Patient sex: M
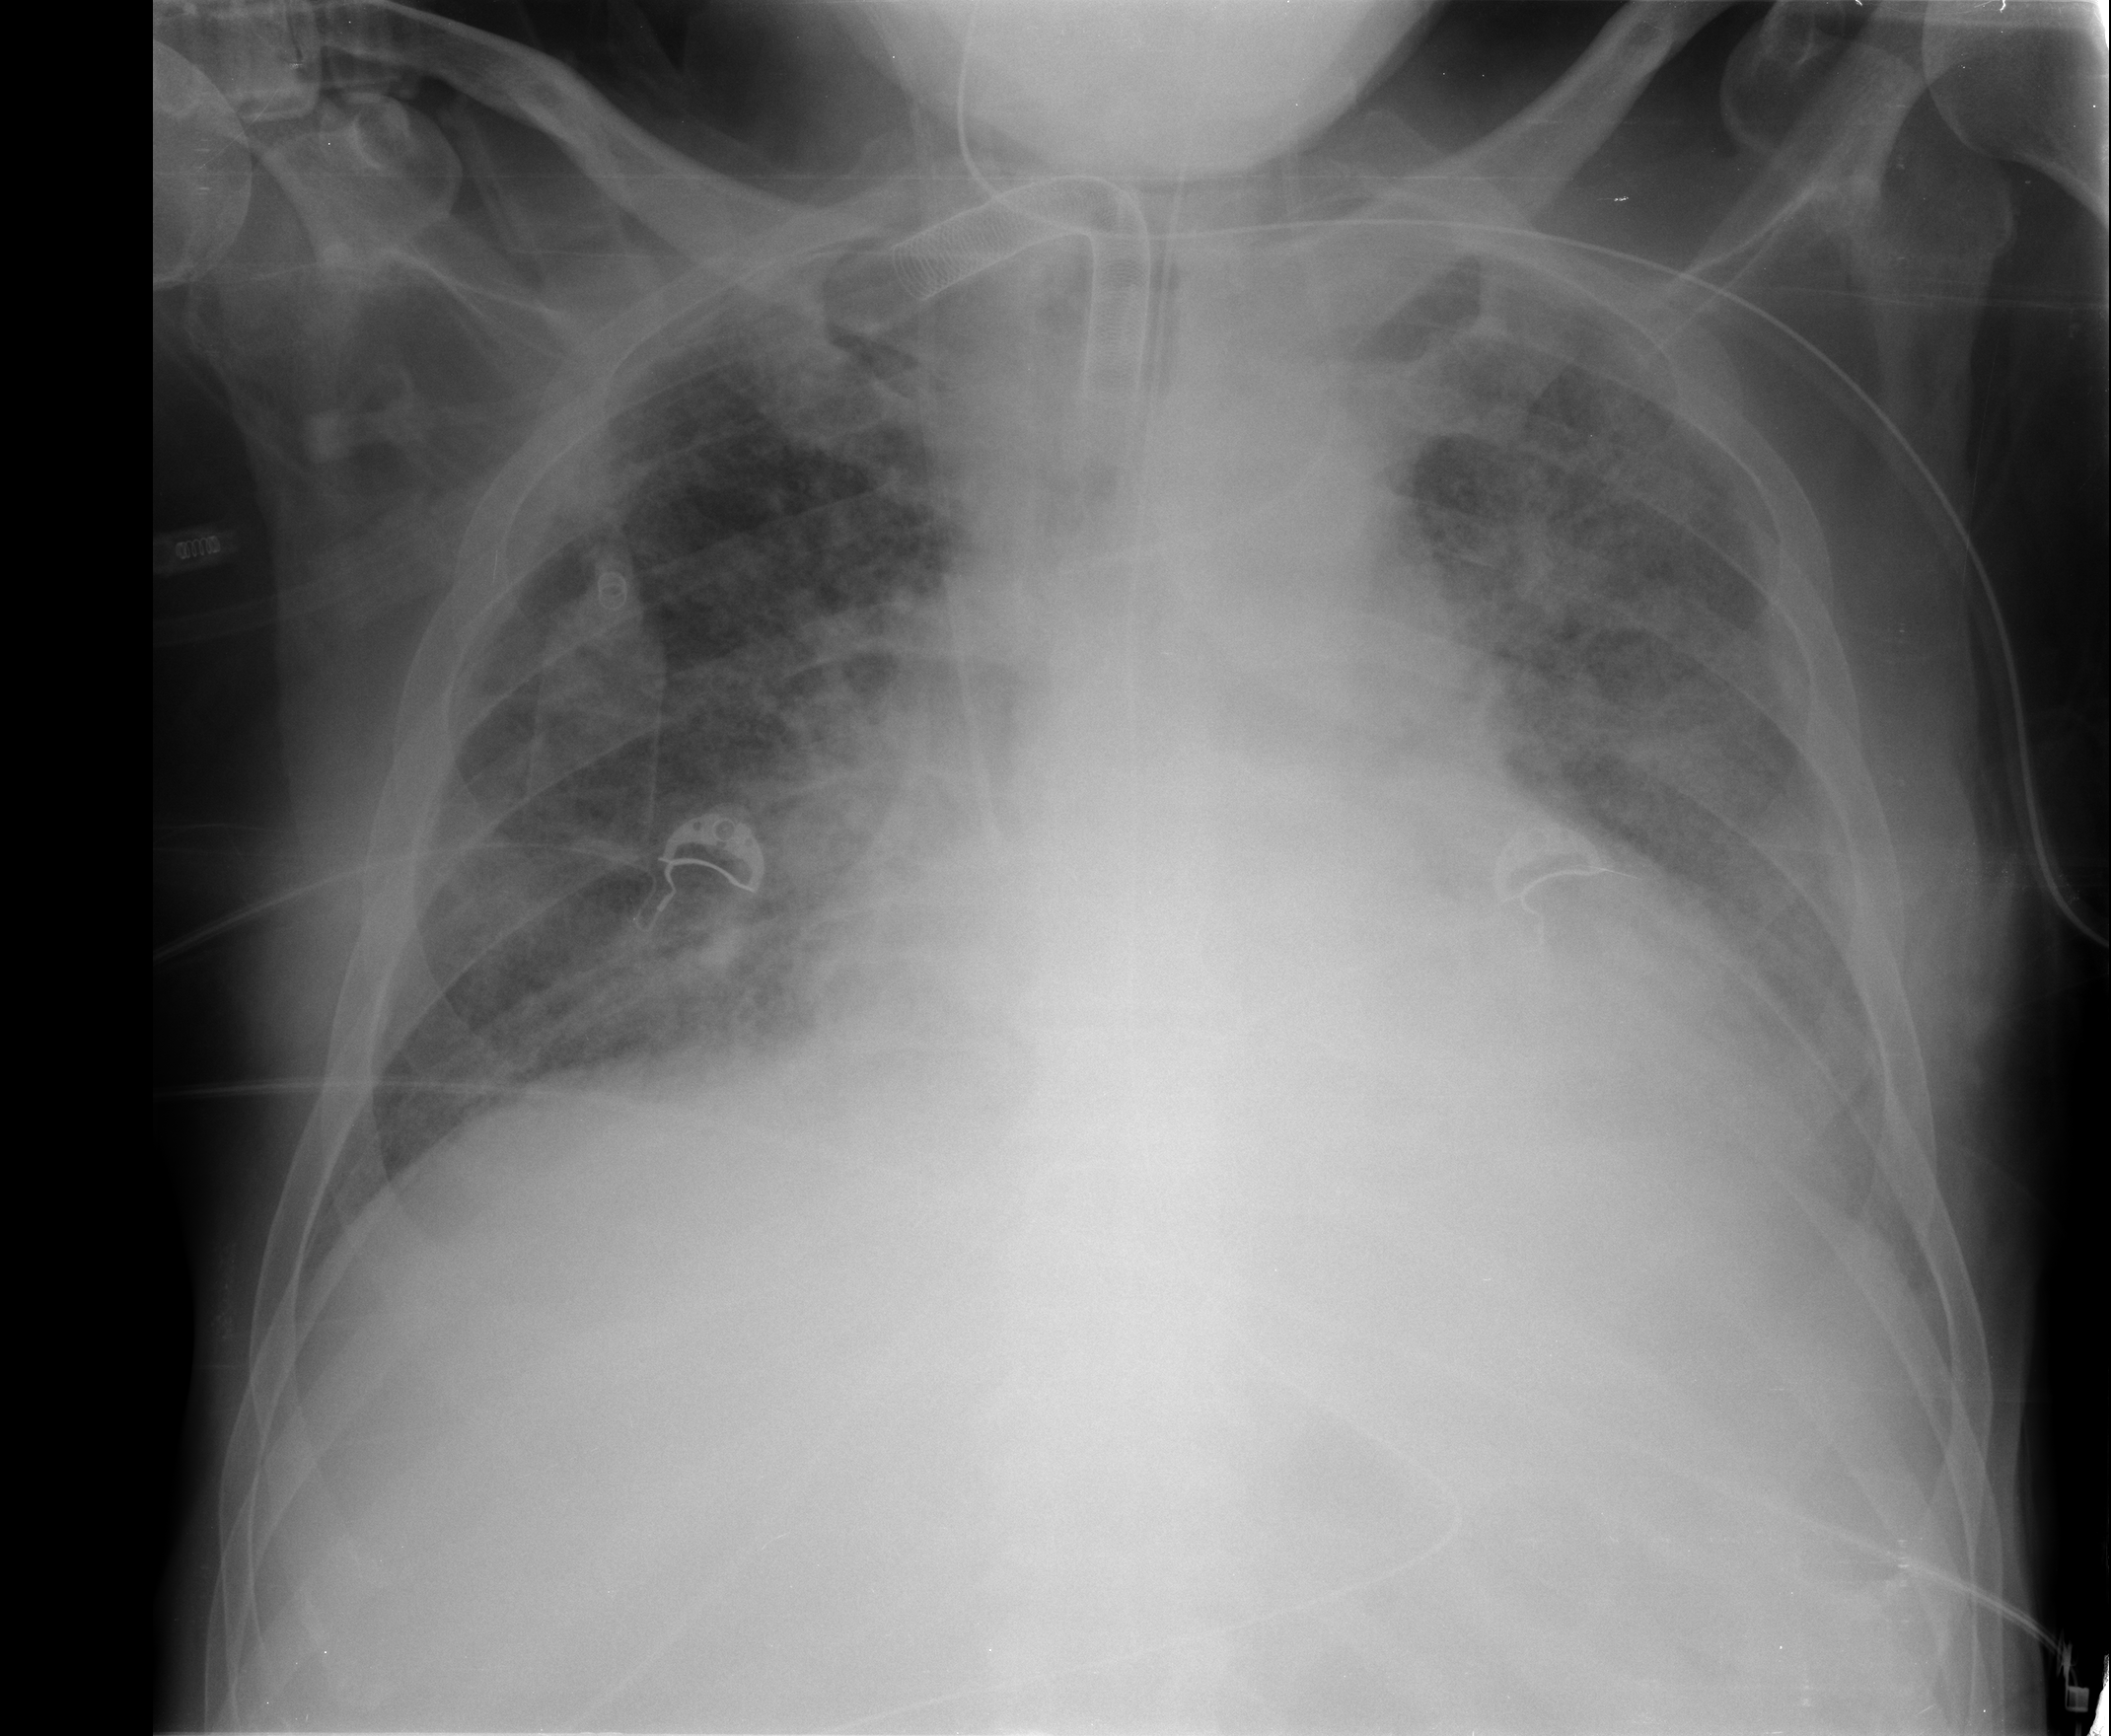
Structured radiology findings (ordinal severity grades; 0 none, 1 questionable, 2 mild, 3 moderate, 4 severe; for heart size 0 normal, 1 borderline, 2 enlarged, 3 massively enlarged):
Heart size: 2
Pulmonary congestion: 2
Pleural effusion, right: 2
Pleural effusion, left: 2
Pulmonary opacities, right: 3
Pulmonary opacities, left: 3
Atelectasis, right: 2
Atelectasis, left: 2